Question: Using a standard Label I aligned my image to the right side.
However there is a small indent (marked in red) that I cannot remove.

So my question: Is there an easy way to correctly align/snap an image to the right edge of a label? Or do I need to edit the label paint method so I can manually draw the image?
The label in question sits inside a "Panel", the following is my code:
'''
label1.BackColor = System.Drawing.Color.Red;
label1.Image = global::TestProject.Properties.Resources.Header;
label1.ImageAlign = System.Drawing.ContentAlignment.MiddleRight;
label1.Size = new System.Drawing.Size(200, 40);
'''
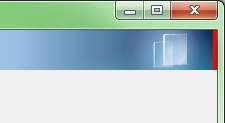
Answer: The simple answer appears to be: No there is no easy way to correctly align the image.
The "PictureBox" seems like the preferred component for working with images, however the image can be correctly aligned by editing the paint method of the label:
'''
label1.Paint += new System.Windows.Forms.PaintEventHandler(this.label1_Paint);
'''
And the paint method:
'''
private void label1_Paint(object sender, PaintEventArgs e)
{
Image image = global::TestProject.Properties.Resources.Header;
Graphics g = e.Graphics;
//Align to far right: label width - image width
g.DrawImage(image, this.label1.Width - image.Width, 0);
}
'''